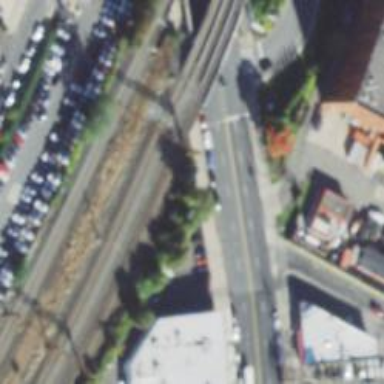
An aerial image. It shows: Railway bridge leading to rail yard.